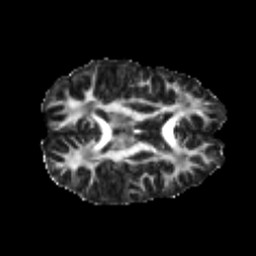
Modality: FA
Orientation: axial
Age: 19
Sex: female
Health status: healthy
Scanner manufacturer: philips
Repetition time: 7.386 s
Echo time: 0.08599 s